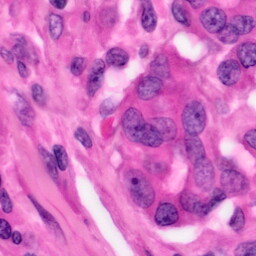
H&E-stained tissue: Pancreatic